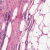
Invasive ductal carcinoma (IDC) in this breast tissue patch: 0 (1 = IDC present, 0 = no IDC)